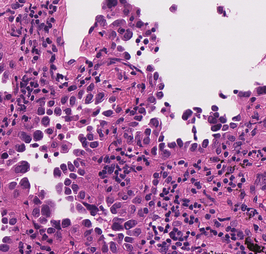
Tumor epithelial tissue: yes
Tumor-associated stroma tissue: yes
Normal tissue: no